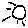
Label: sun